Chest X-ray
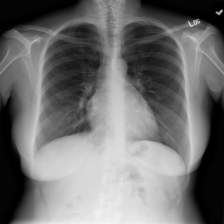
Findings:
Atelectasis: negative
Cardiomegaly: negative
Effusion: negative
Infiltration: negative
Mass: negative
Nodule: negative
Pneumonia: negative
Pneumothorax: negative
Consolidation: negative
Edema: negative
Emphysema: negative
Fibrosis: negative
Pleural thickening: negative
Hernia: negative